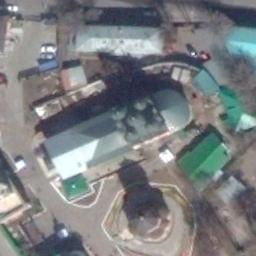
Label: church